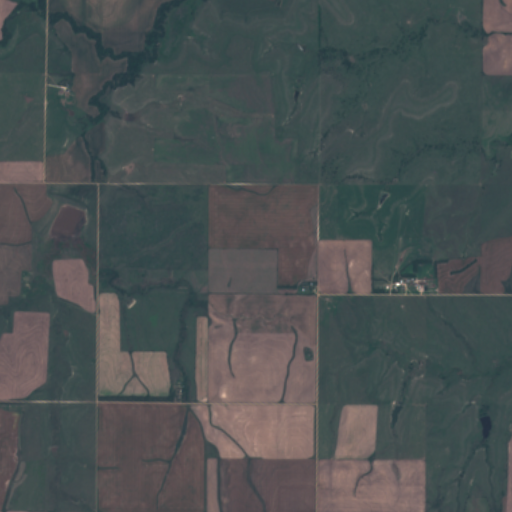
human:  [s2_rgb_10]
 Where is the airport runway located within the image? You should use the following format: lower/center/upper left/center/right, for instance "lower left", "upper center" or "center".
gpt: The airport runway is located in the center right of the image.
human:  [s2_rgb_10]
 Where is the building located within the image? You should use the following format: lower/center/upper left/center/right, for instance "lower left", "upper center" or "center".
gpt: The building is located in the center right of the image.
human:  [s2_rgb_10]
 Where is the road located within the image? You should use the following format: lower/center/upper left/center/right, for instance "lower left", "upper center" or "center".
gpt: There is no road in the image.